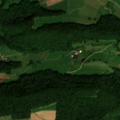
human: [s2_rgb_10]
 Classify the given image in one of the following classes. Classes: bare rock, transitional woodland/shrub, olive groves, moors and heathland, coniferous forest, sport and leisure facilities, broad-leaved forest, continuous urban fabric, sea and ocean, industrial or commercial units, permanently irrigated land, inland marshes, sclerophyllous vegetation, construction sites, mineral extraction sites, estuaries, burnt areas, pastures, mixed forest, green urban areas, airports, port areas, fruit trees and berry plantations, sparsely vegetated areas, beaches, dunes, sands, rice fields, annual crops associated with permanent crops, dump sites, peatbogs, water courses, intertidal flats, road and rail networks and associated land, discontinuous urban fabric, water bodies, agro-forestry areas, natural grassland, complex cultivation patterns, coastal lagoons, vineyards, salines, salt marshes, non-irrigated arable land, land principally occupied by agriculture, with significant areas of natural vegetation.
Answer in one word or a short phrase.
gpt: non-irrigated arable land, complex cultivation patterns, broad-leaved forest, mixed forest